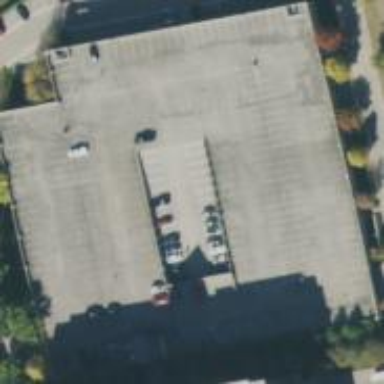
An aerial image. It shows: Multi-storey garage building used for parking.